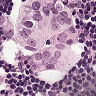
Metastatic tissue present: yes